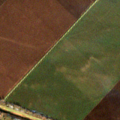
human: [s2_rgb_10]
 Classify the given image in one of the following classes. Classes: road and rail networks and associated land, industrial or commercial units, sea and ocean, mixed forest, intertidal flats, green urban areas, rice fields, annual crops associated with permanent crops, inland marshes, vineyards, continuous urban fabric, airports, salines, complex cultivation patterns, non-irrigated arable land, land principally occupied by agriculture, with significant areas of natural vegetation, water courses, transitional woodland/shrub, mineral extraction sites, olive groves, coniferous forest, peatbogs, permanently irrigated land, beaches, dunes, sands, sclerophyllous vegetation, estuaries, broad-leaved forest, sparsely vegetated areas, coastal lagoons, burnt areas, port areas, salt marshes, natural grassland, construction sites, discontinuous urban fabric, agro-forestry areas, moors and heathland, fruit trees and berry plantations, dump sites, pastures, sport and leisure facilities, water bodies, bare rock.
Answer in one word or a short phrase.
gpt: non-irrigated arable land, water courses